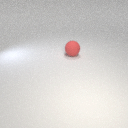
large red rubber sphere